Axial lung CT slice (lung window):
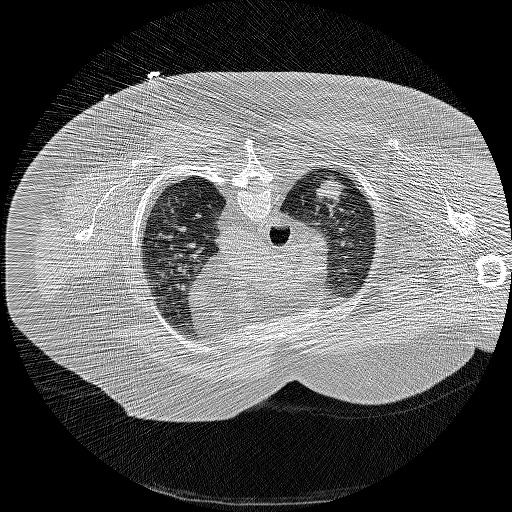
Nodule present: yes
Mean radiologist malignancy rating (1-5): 5